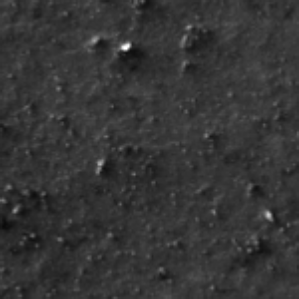
Label: frost